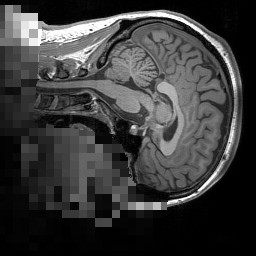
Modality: T1w
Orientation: sagittal
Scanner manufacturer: siemens
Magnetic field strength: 3 T
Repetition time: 1.5 s
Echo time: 0.00291 s